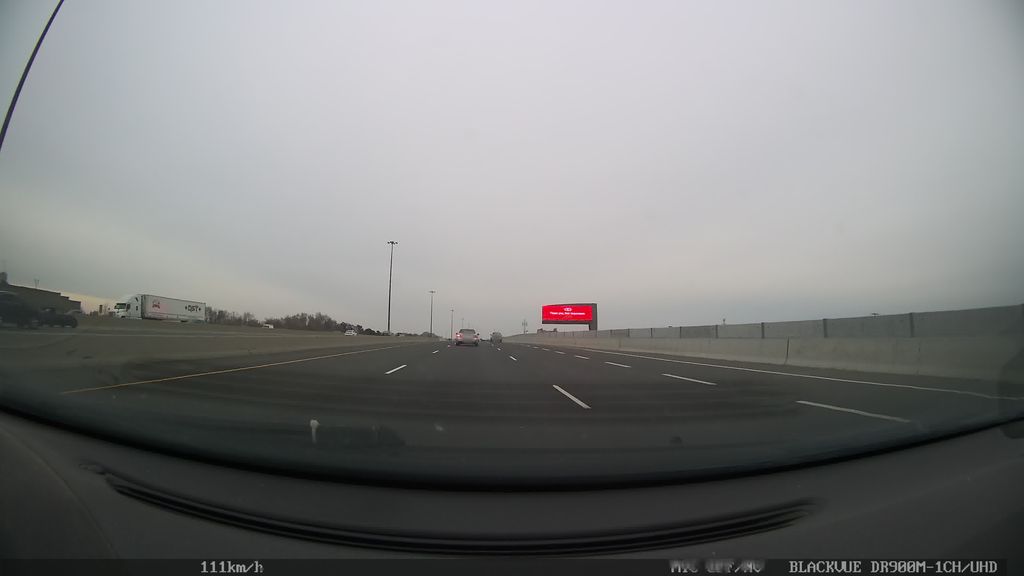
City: toronto